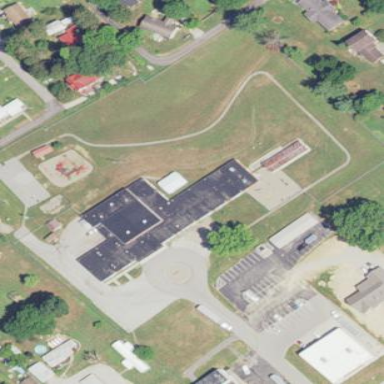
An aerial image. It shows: School building.